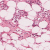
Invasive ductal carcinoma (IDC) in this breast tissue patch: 1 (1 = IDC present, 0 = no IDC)